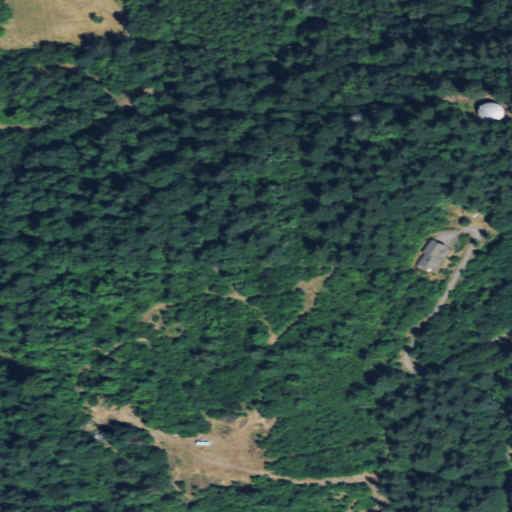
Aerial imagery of mountain in Washington named Woodburn Hill containing evergreen forest, open development, mixed forest, pasture, shrub, deciduous forest, medium intensity development, and low intensity development